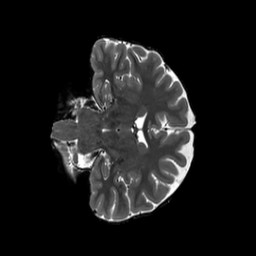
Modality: T2w
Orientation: coronal
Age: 20
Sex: male
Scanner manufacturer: siemens
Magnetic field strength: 3 T
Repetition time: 3.2 s
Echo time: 0.566 s